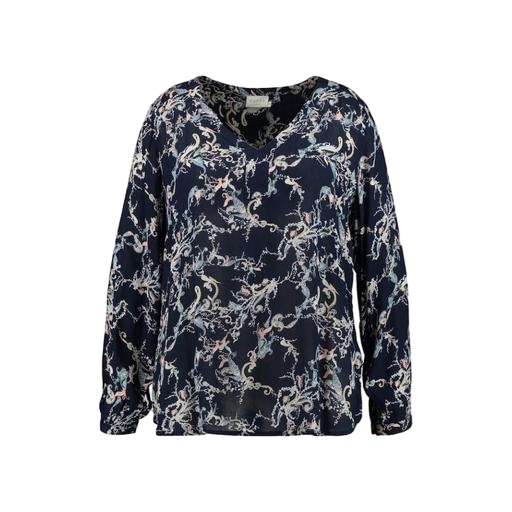
blue printed v-neck top only macy, blue plus size printed t-shirt only macy, blue dp curve navy bird printed tee, white background